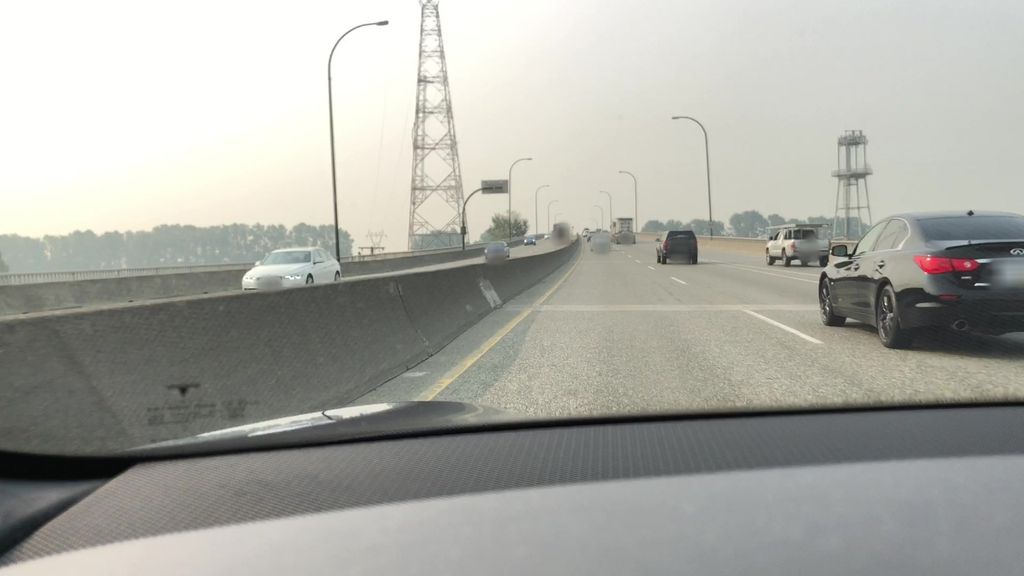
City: vancouver